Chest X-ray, PA view. Patient: 57 years old, sex M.
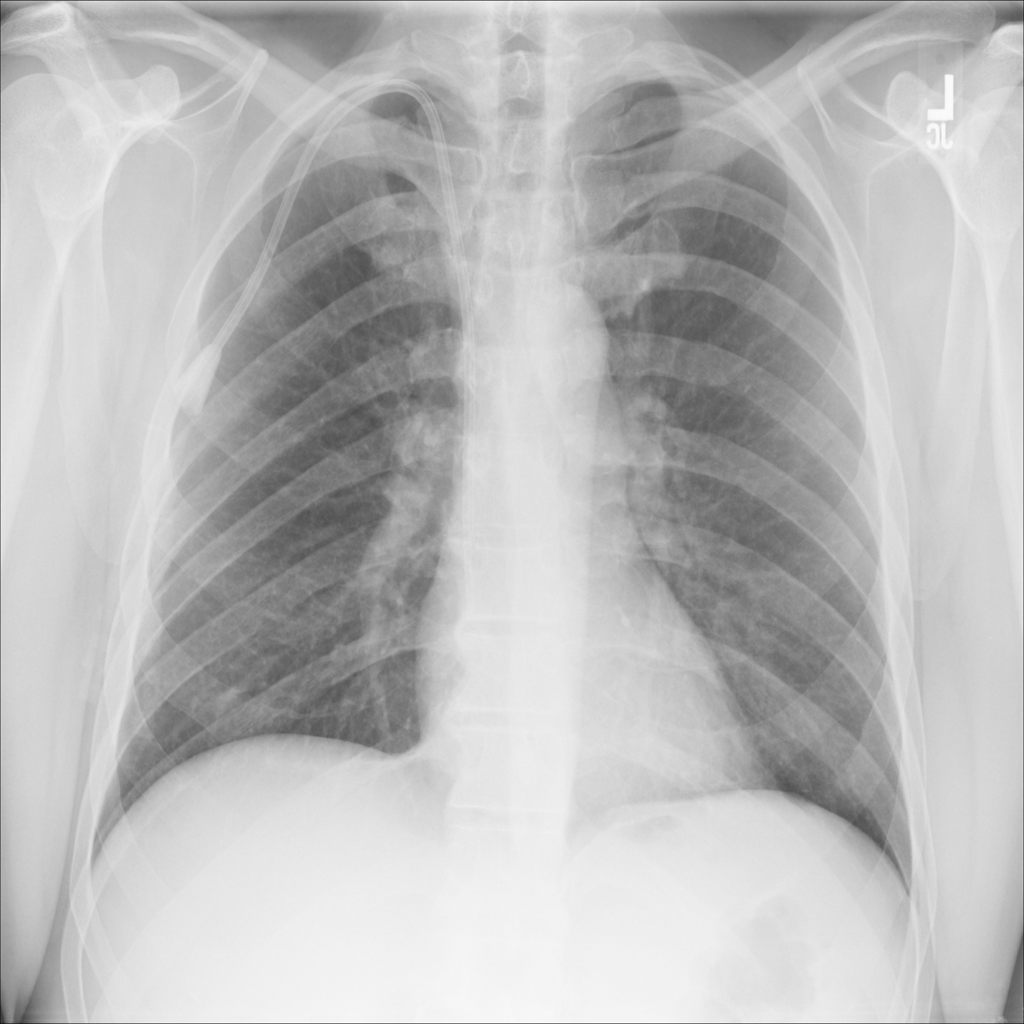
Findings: No Finding